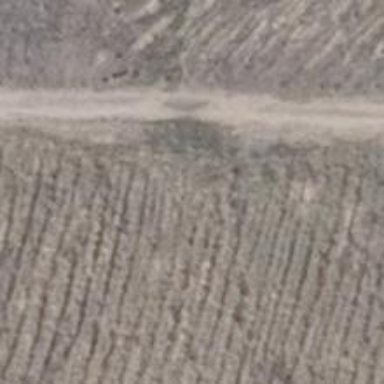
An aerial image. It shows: Dirt track with grade 4 surface.